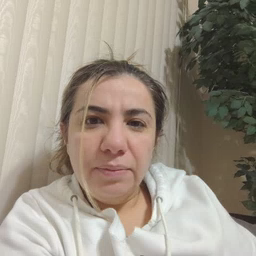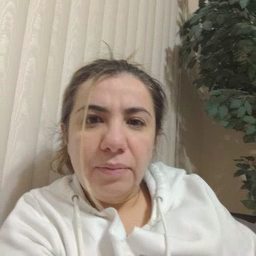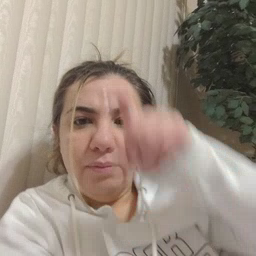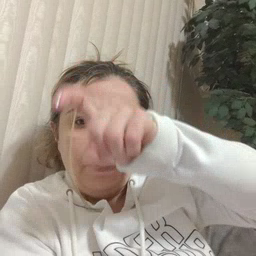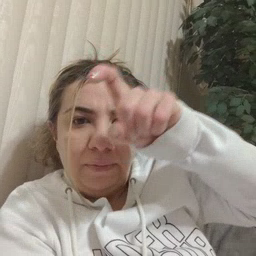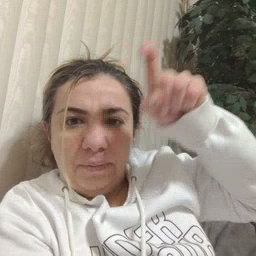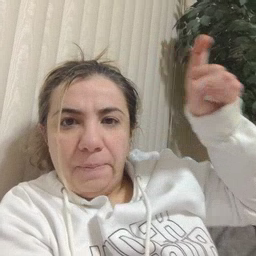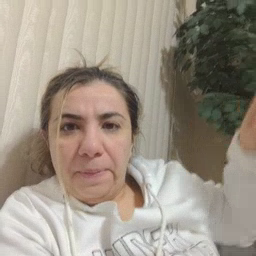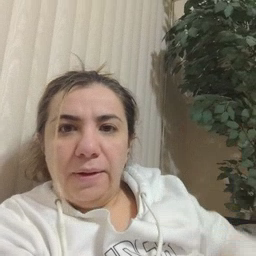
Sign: closet